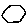
Label: hexagon